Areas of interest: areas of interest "Cemetery"
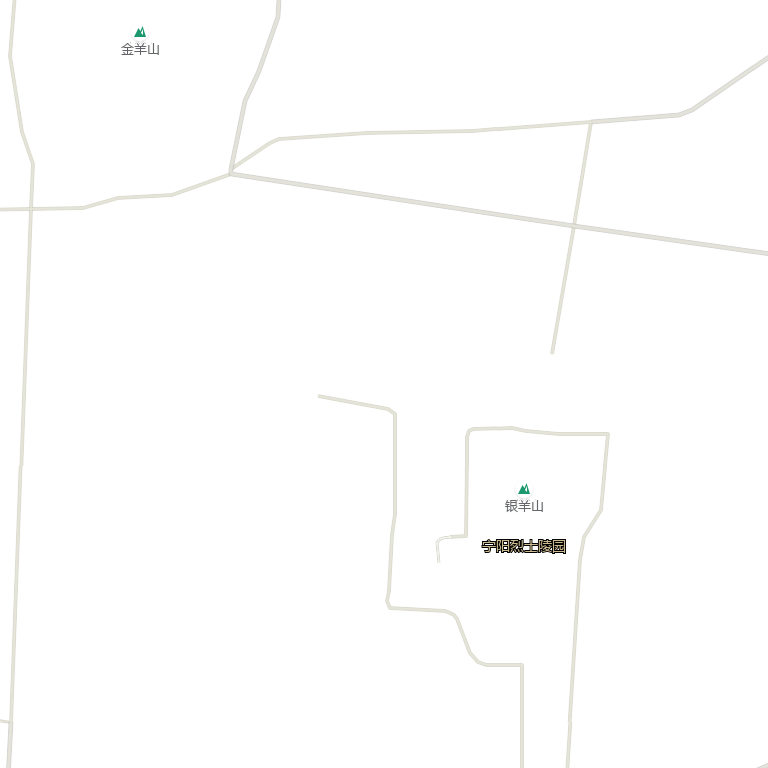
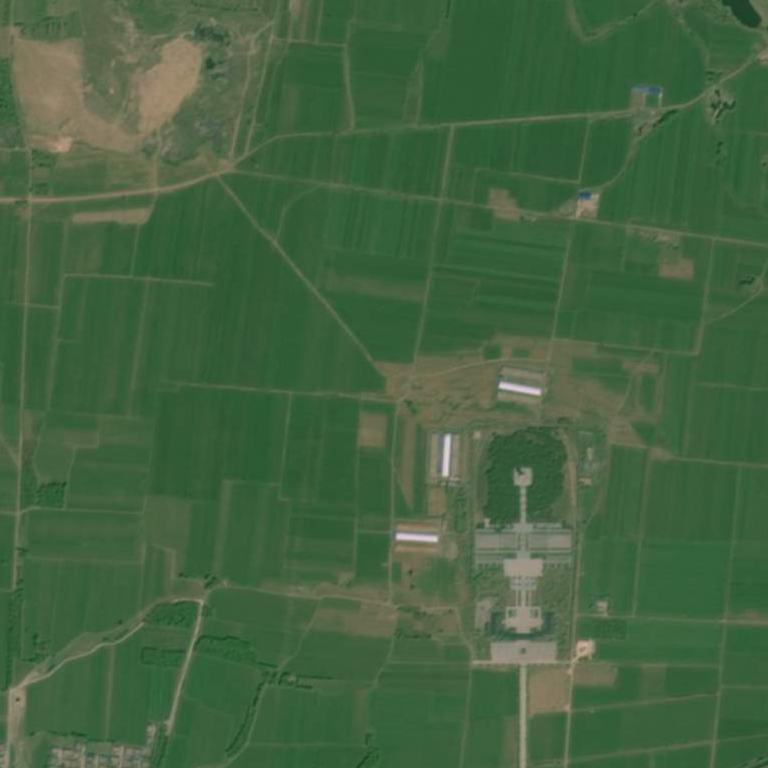